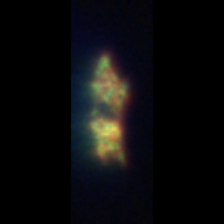
Taxon: Eucampia
Group: Diatoms